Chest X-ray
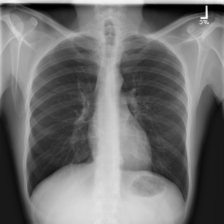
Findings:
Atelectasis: negative
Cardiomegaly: negative
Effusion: negative
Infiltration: negative
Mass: negative
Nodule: negative
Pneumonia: negative
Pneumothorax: negative
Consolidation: negative
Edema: negative
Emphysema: negative
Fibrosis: negative
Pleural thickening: negative
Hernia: negative